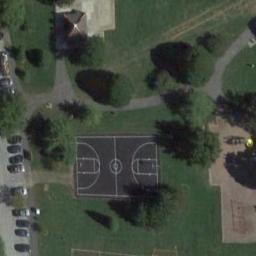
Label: basketball_court